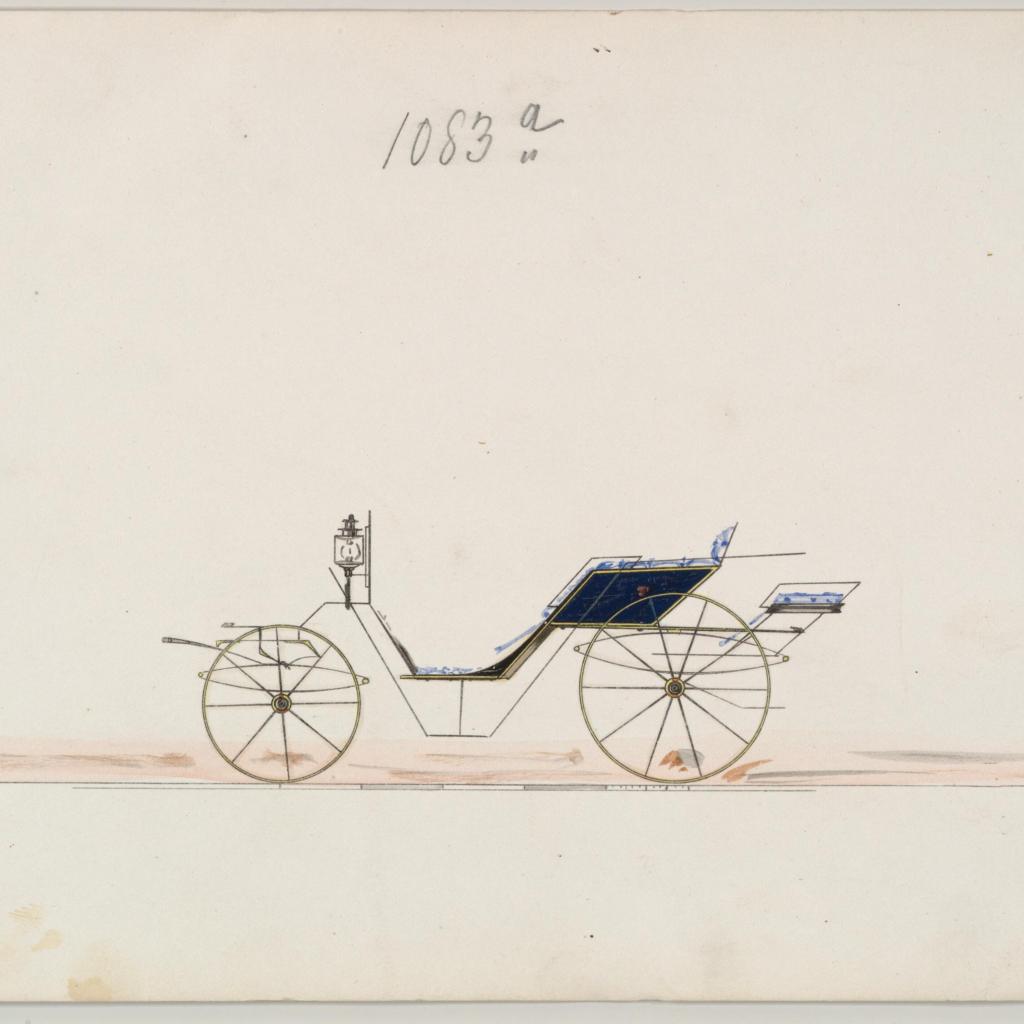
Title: Phaeton #1083a
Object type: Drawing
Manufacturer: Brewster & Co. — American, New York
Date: ca. 1870
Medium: Pen and black ink, watercolor and gouache with gum arabic
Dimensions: sheet: 6 1/16 x 8 7/8 in. (15.4 x 22.5 cm)
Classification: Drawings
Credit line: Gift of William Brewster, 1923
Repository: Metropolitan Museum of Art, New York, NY